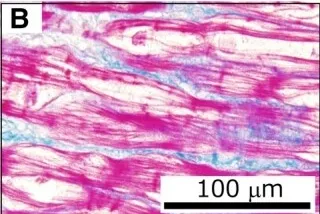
Endomyocardial biopsy examination. Vacuolization of right ventricular tissue on Day 55. Were observed with Masson's trichrome staining.
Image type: pathology (masson_trichrome)